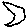
Label: moon